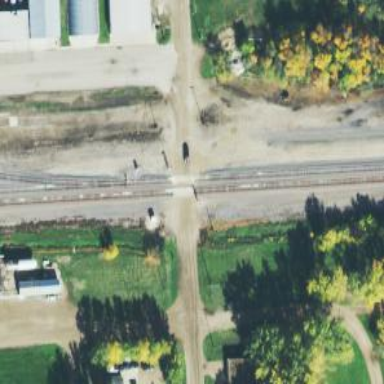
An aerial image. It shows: Level crossing along the railway.